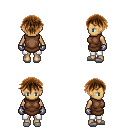
a pixel art fantasy rpg character, female body template, human, tanned skin, brown tunic, white pants, brown short bangs hairstyle, metal gloves, white slippers, four views (front, back, left, right), 2x2 character sprite sheet, small pixel art, hard edges, no anti-aliasing